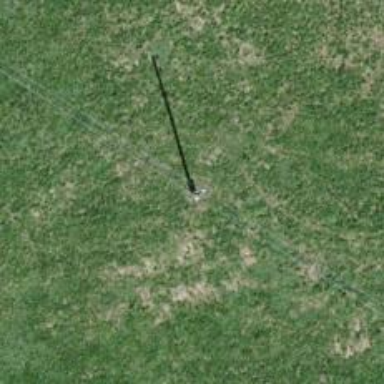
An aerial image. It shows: Minor power line.